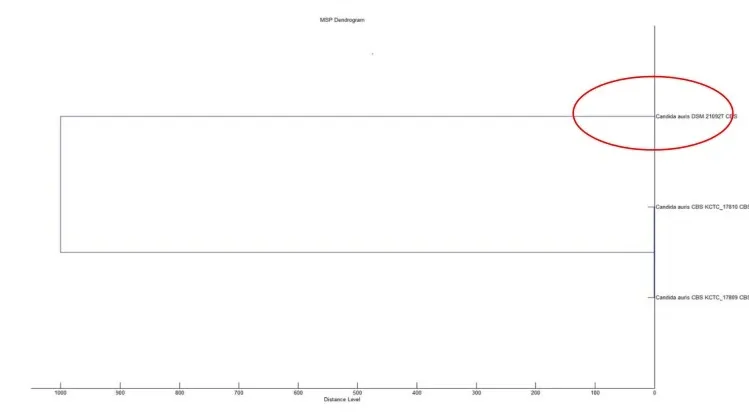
Bruker Biotyper MSP dendrogram with red circle showing the strain examined in this study.
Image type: radiology (ct)